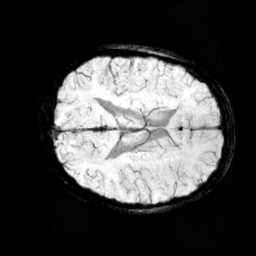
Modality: minIP
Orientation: axial
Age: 11
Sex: male
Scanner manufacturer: siemens
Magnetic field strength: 3 T
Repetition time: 0.027 s
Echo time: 0.02 s